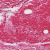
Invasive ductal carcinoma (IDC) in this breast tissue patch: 0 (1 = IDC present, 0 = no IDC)